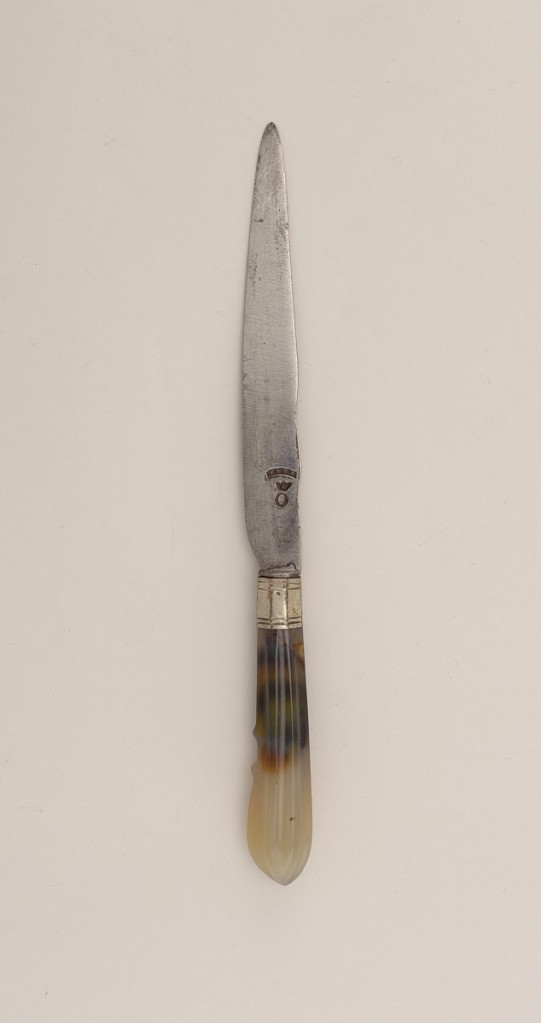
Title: Knife with Agate Handle
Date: ca. 1660
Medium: steel, silver, agate
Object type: knife
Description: Leaf-shaped blade has curved upper edge. Octagonal silver ferrule, engraved. Faceted agate handle, tapering towards the point, small projections on one side of handle.